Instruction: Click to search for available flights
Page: home
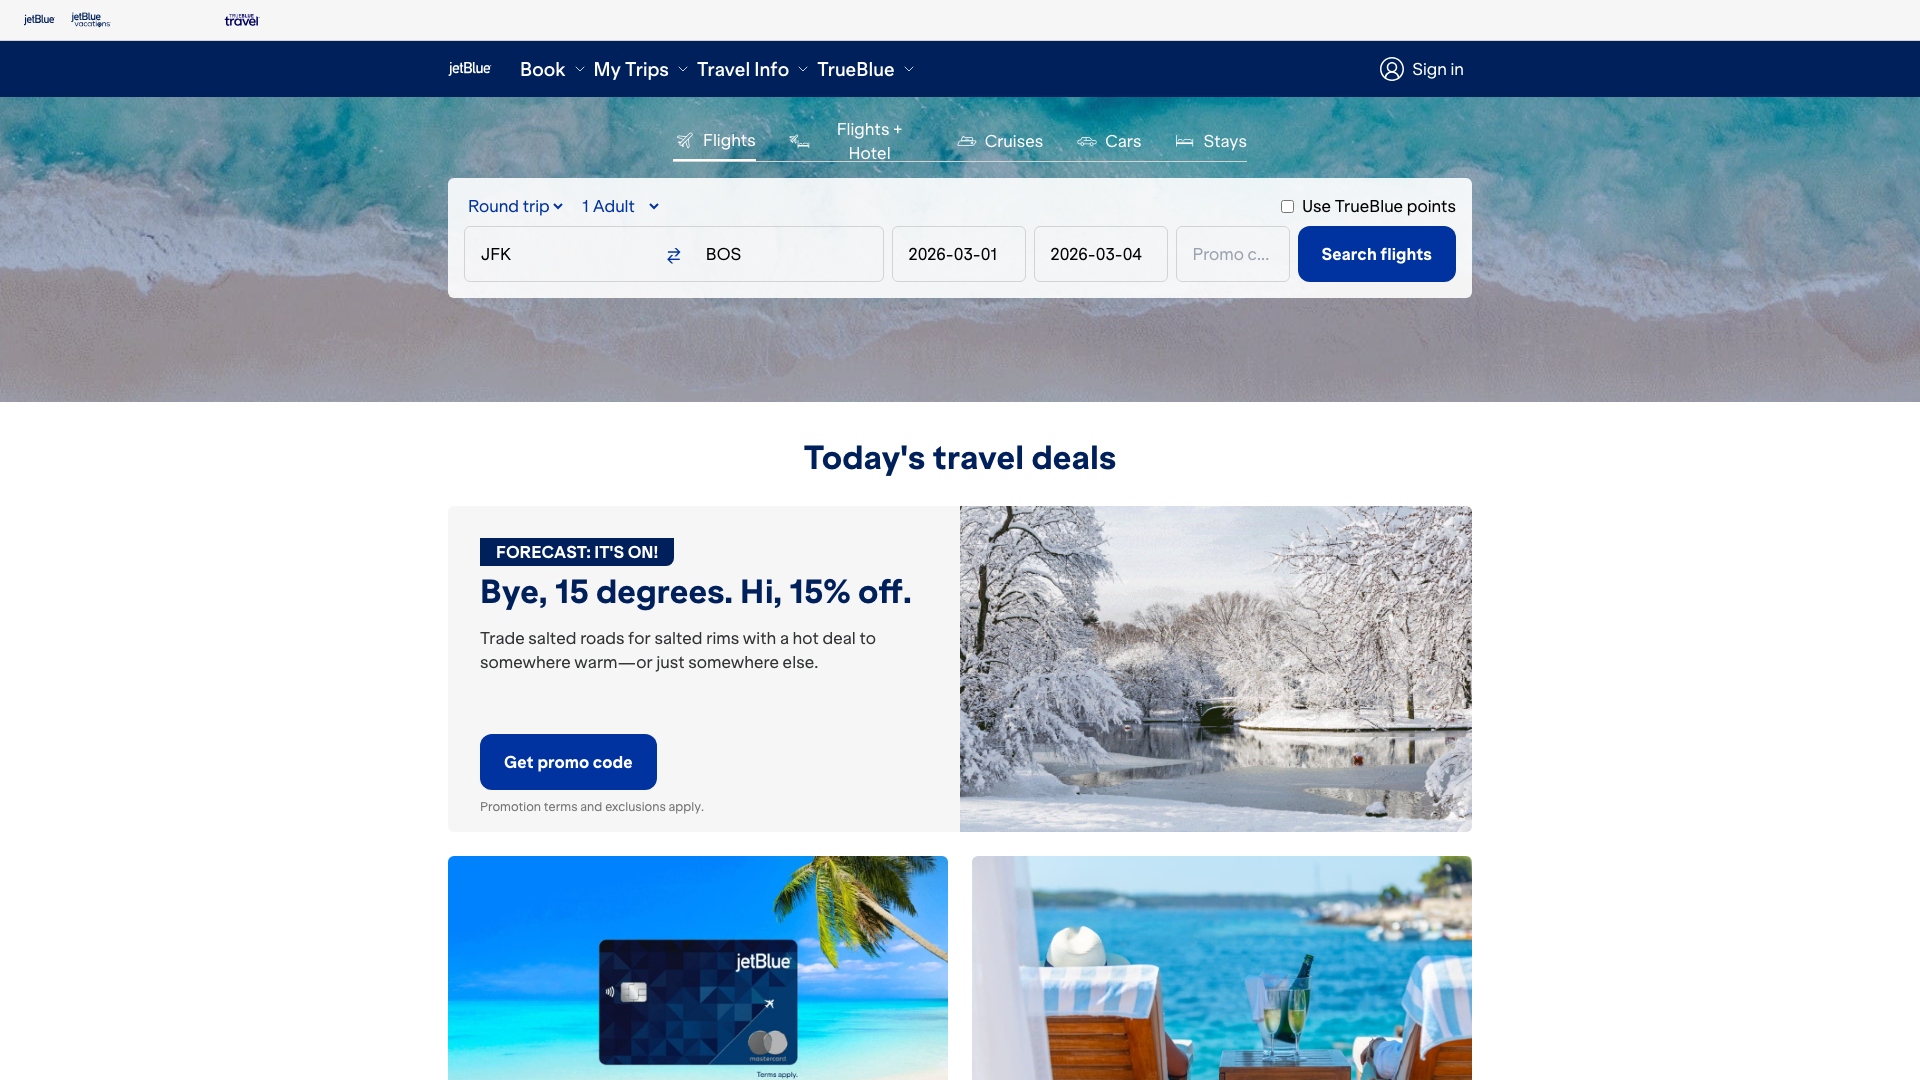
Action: click